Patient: sex F, age 72
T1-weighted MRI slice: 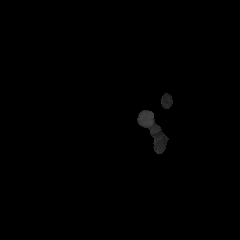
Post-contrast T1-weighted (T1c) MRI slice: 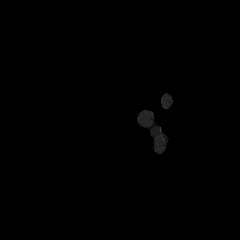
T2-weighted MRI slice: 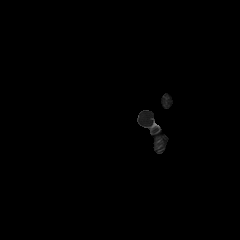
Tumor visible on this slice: no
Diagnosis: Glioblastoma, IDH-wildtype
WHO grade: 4